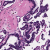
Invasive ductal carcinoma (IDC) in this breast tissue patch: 1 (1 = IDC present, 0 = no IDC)